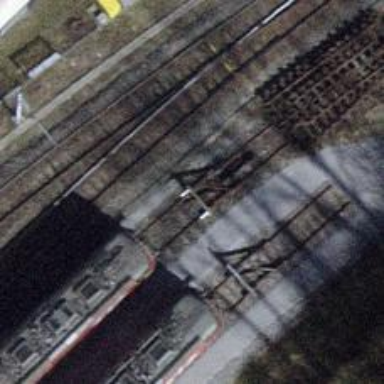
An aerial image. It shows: Railway buffer stop.